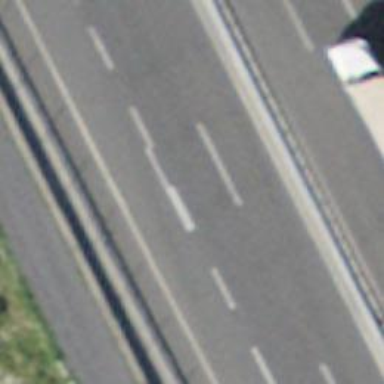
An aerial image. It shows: Motorway.